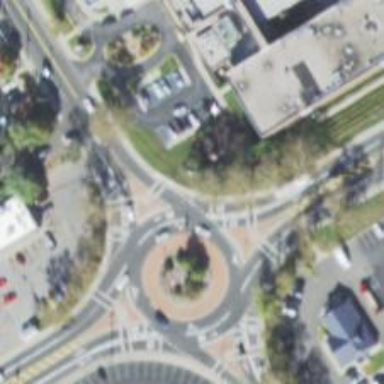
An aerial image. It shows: Roundabout at primary highway.